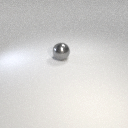
large gray metal sphere